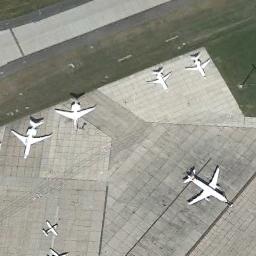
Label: airplane